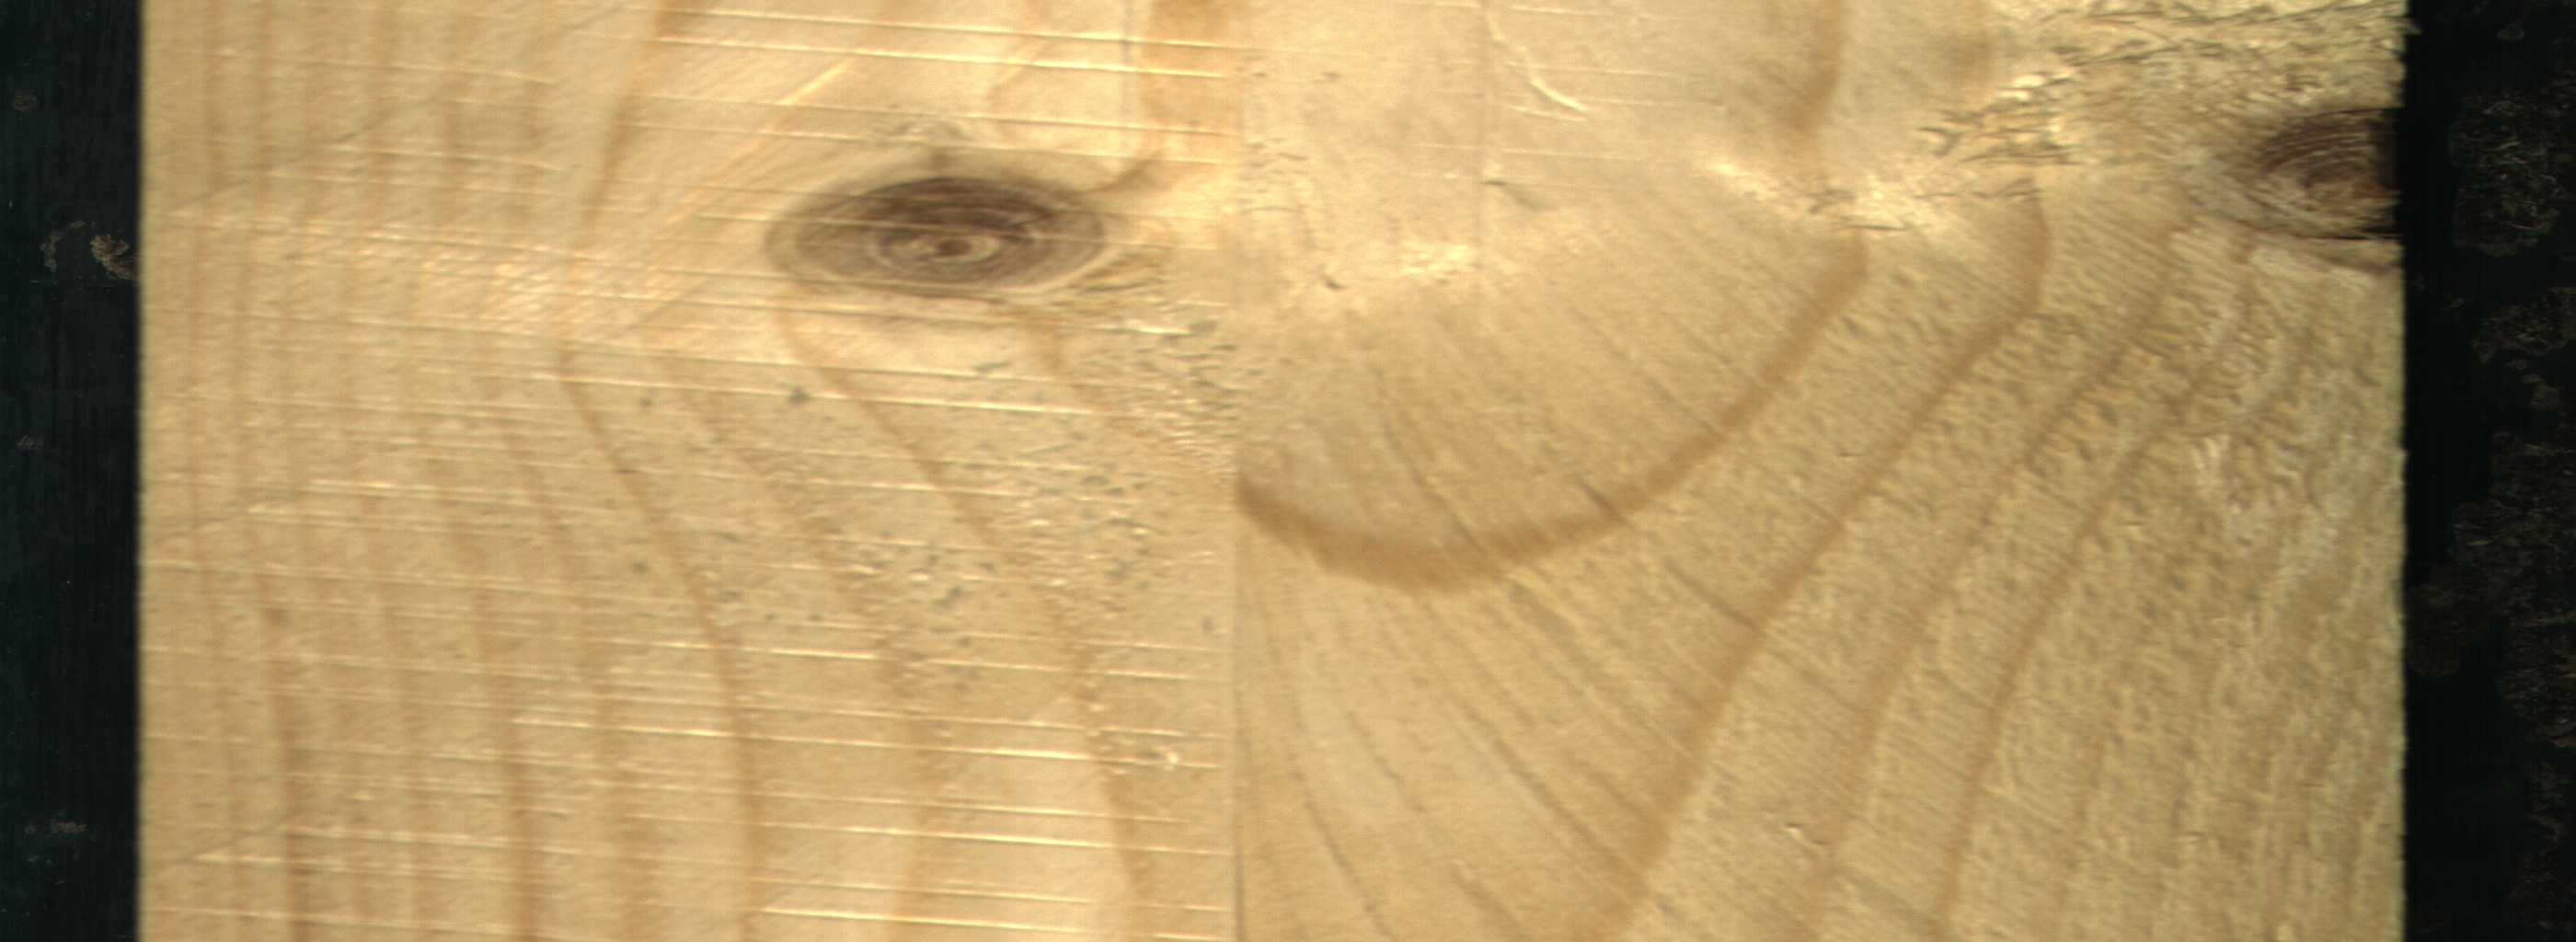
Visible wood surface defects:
Live_Knot
Live_Knot